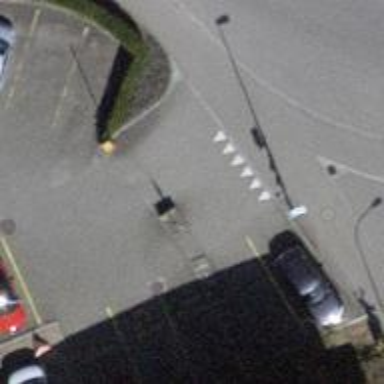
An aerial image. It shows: Road with traffic signals.